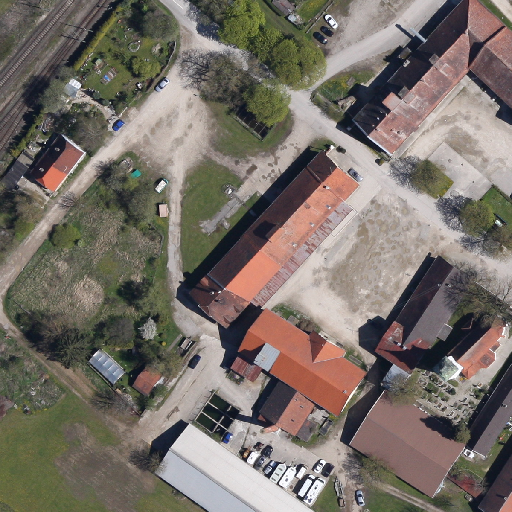
Referring expression: vehicle driving on the road